Question: I'm looking to do something like the following:
example

But with radio buttons instead of checkboxes. In the above picture widgets are placed into groups which can be enabled/disabled, but I want only 1 group to be enabled at a time (in the example both Group A and Group C are enabled).
I did the above example using <URL>, but it only provides normal checkboxes, not radio buttons as far as I can tell.
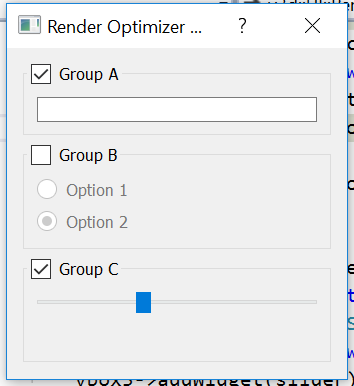
Answer: The ckeckbox that appears in the 'QGroupBox' is not a 'QCheckBox', it is just a drawing. So a possible solution is to create a class that manages the 'QGroupBox' checked.
'''
#include <QApplication>
#include <QGroupBox>
#include <QLineEdit>
#include <QRadioButton>
#include <QSlider>
#include <QVBoxLayout>
class ExclusiveManager: public QObject{
public:
using QObject::QObject;
void addGroupBox(QGroupBox *groupbox){
if(groupbox){
groupbox->blockSignals(true);
groupbox->setChecked(m_groupboxs.isEmpty());
groupbox->blockSignals(false);
m_groupboxs << groupbox;
connect(groupbox, &QGroupBox::toggled, this, &ExclusiveManager::onToggled);
}
}
private slots:
void onToggled(bool on){
QGroupBox *groupbox = qobject_cast<QGroupBox *>(sender());
if(on){
for(QGroupBox *g: m_groupboxs){
if(g != groupbox && g->isChecked()){
g->blockSignals(true);
g->setChecked(false);
g->blockSignals(false);
}
}
}
else{
groupbox->blockSignals(true);
groupbox->setChecked(false);
groupbox->blockSignals(false);
}
}
private:
QList<QGroupBox *> m_groupboxs;
};
class Widget: public QWidget{
public:
Widget(QWidget *parent=nullptr):QWidget(parent){
setLayout(new QVBoxLayout);
ExclusiveManager *manager = new ExclusiveManager(this);
group_a = new QGroupBox("Group A");
group_a->setCheckable(true);
group_b = new QGroupBox("Group B");
group_b->setCheckable(true);
group_c = new QGroupBox("Group C");
group_c->setCheckable(true);
layout()->addWidget(group_a);
layout()->addWidget(group_b);
layout()->addWidget(group_c);
manager->addGroupBox(group_a);
manager->addGroupBox(group_b);
manager->addGroupBox(group_c);
QVBoxLayout *layA = new QVBoxLayout();
layA->addWidget(new QLineEdit);
group_a->setLayout(layA);
QVBoxLayout *layB = new QVBoxLayout();
layB->addWidget(new QRadioButton("Option 1"));
layB->addWidget(new QRadioButton("Option 2"));
group_b->setLayout(layB);
QVBoxLayout *layC = new QVBoxLayout();
layC->addWidget(new QSlider(Qt::Horizontal));
group_c->setLayout(layC);
}
private:
QGroupBox *group_a;
QGroupBox *group_b;
QGroupBox *group_c;
};
int main(int argc, char *argv[])
{
QApplication a(argc, argv);
Widget w;
w.show();
return a.exec();
}
'''